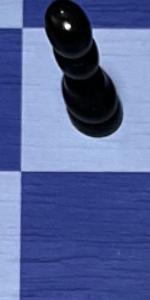
Label: Empty